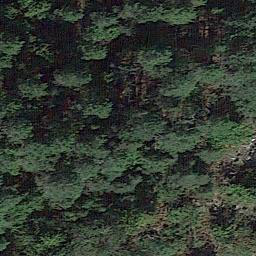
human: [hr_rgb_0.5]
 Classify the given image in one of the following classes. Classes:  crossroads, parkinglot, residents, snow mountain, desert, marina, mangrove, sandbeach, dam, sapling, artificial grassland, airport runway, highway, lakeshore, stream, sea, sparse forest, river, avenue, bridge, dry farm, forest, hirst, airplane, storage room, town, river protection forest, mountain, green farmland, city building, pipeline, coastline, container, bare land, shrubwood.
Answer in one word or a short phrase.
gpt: forest